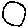
Label: circle